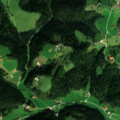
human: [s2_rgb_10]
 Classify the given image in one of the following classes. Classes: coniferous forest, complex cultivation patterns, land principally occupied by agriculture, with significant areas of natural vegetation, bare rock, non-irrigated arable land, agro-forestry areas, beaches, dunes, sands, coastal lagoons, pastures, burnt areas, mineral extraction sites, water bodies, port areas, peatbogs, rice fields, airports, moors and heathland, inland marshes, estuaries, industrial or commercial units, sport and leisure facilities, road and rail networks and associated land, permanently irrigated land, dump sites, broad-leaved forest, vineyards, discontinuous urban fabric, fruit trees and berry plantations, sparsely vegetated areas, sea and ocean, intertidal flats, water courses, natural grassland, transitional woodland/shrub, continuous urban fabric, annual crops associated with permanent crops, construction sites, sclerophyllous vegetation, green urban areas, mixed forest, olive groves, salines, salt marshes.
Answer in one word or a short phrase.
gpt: pastures, coniferous forest, mixed forest